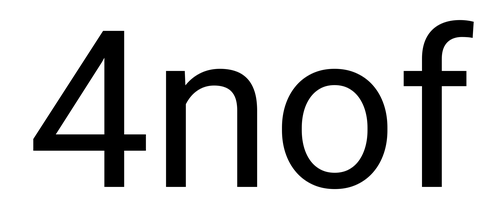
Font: Roboto_Regular